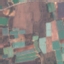
Land use / land cover class: PermanentCrop